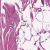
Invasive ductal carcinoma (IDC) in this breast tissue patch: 0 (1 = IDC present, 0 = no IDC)